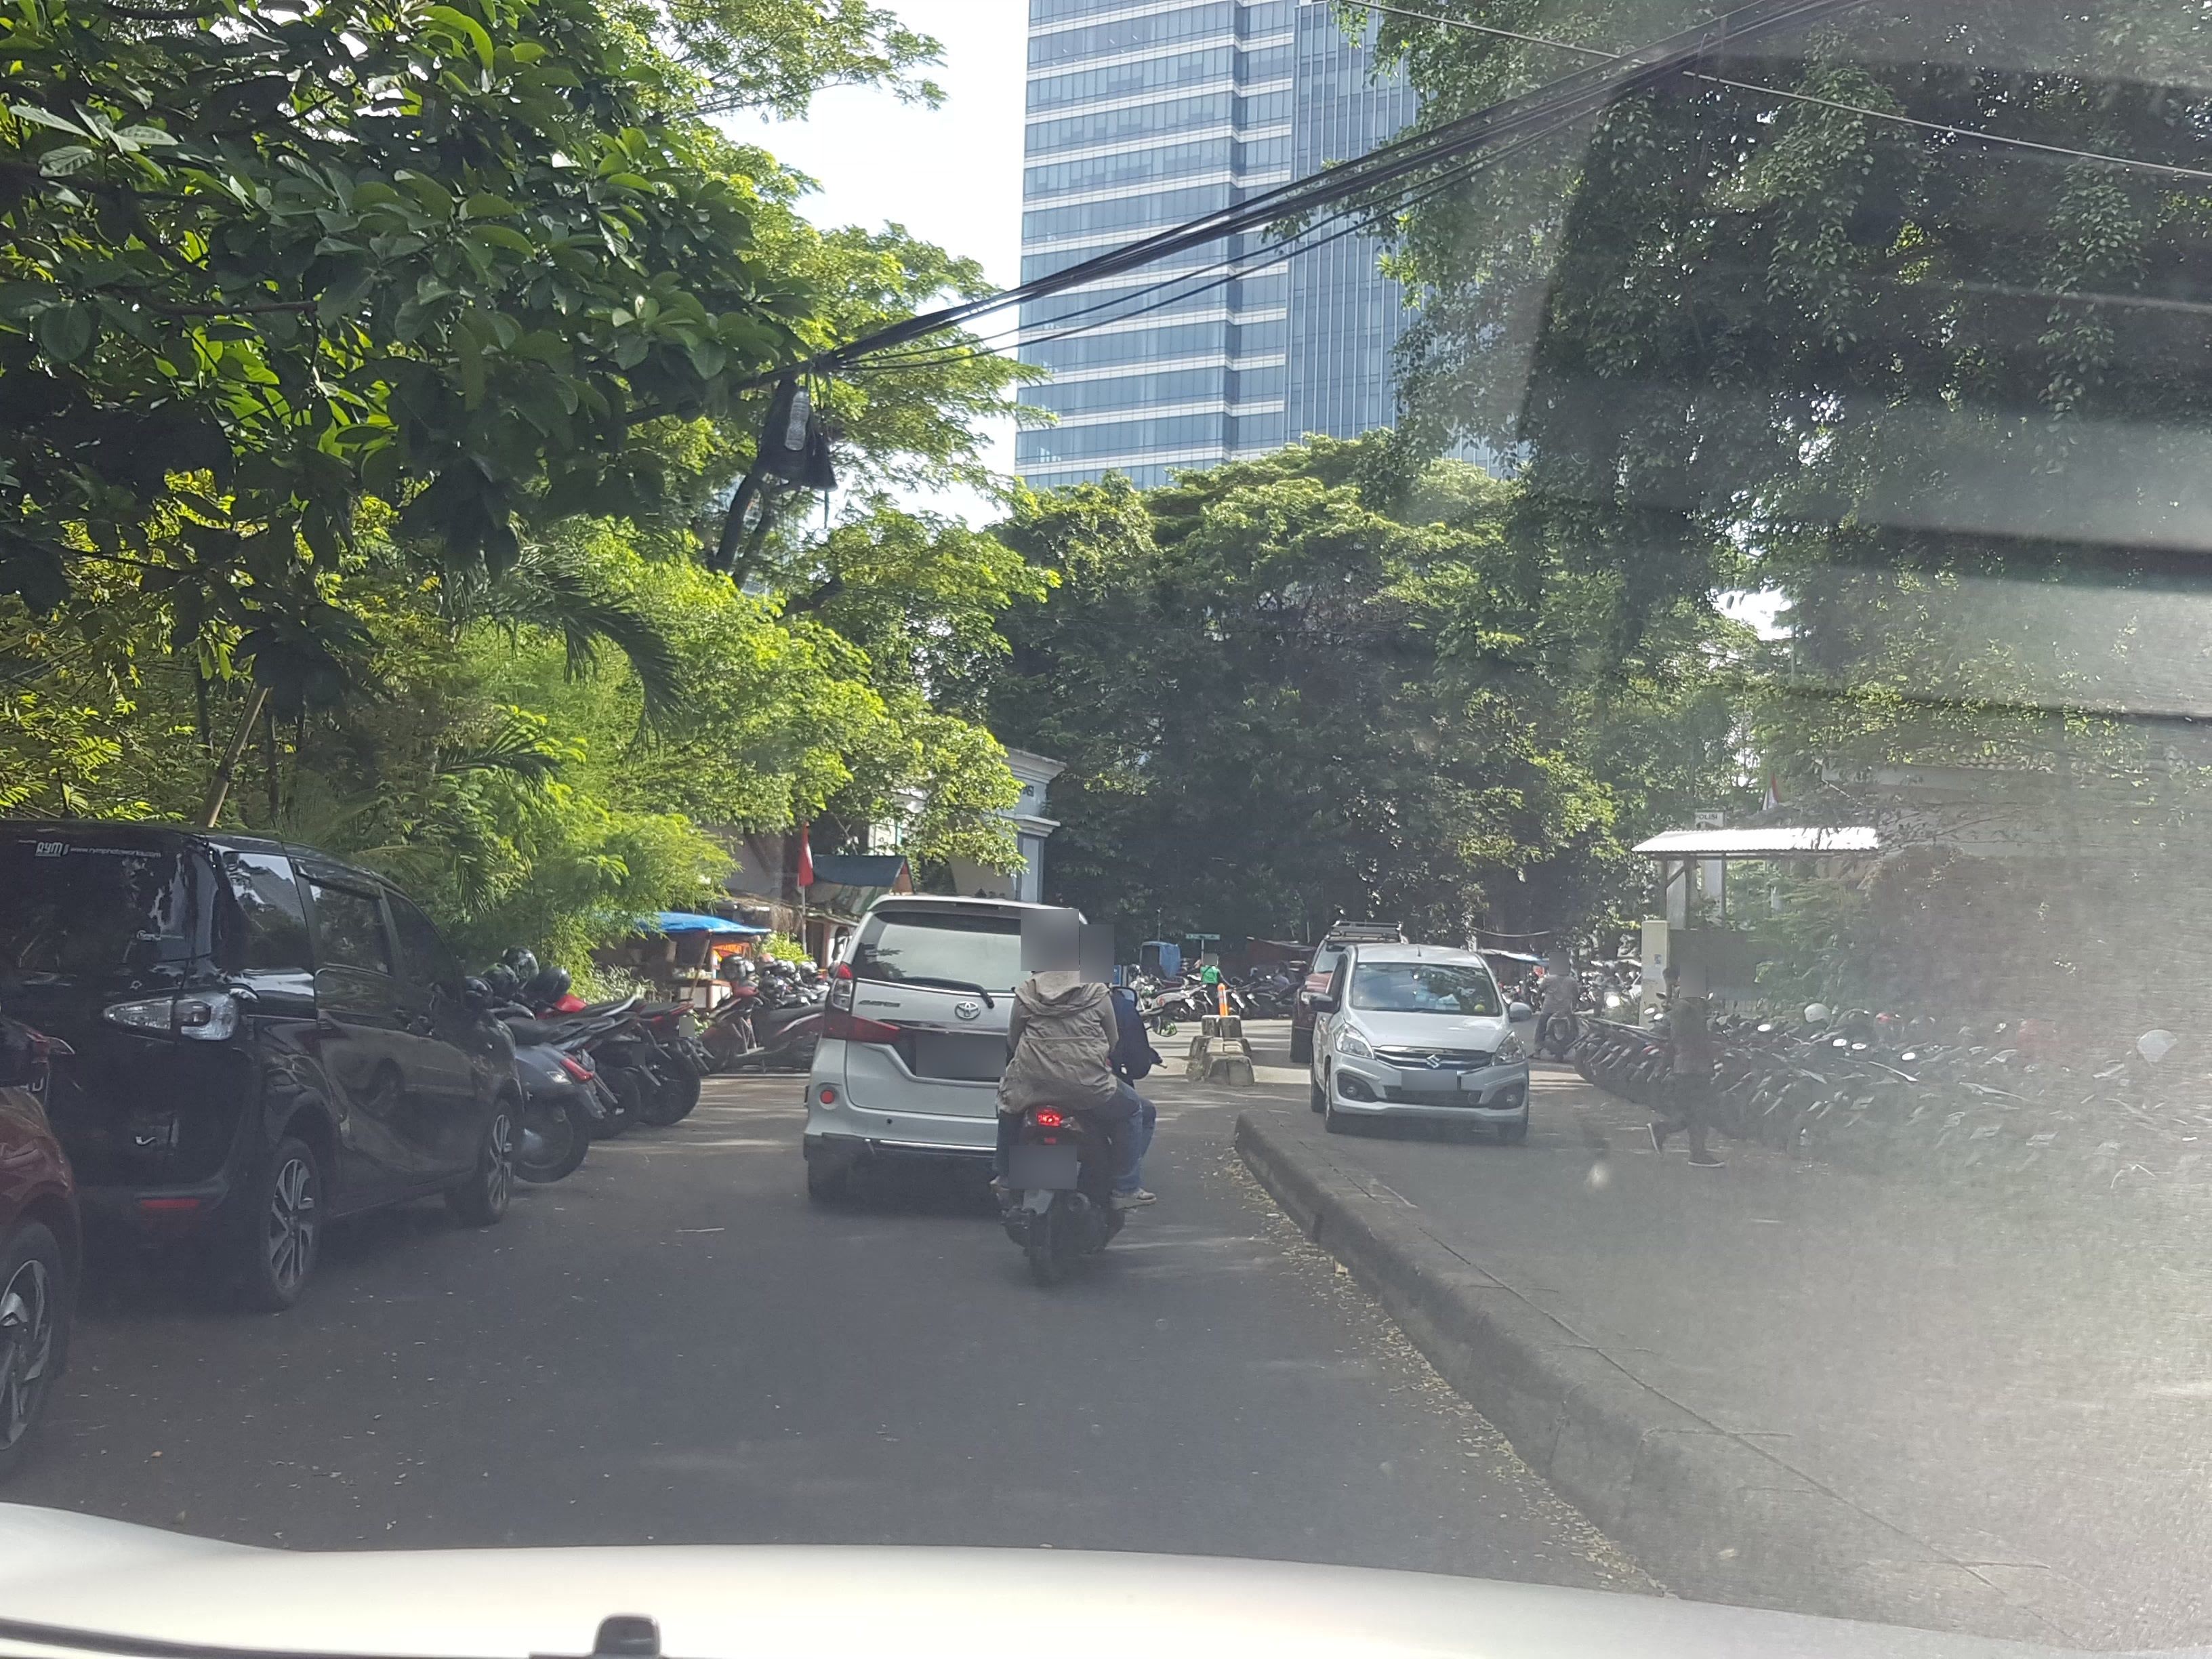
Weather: cloudy
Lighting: day
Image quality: good
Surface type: driving surface
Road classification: tertiary
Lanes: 2
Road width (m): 10
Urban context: urban centre
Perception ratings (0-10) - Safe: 6.59, Lively: 6.19, Beautiful: 8.7, Boring: 1.98, Depressing: 8.22, Wealthy: 6.17